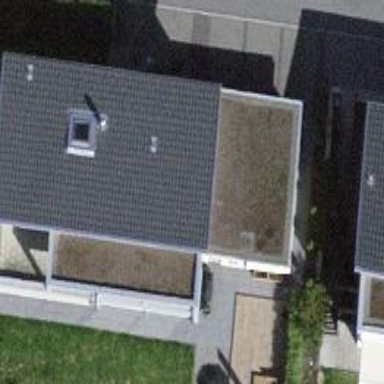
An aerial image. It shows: Simple and straightforward house.